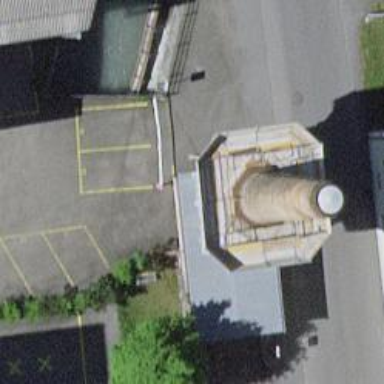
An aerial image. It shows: Chimney that is man-made.